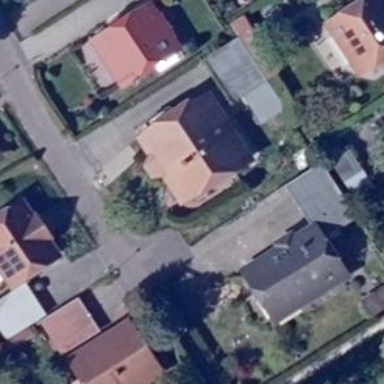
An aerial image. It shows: Detached building.